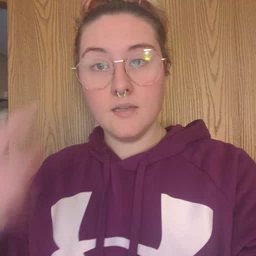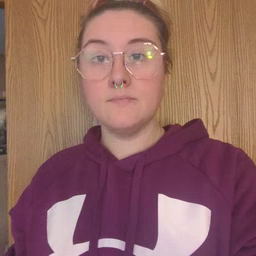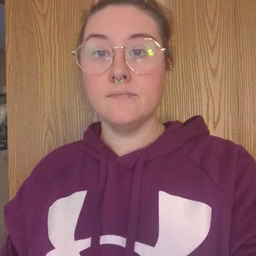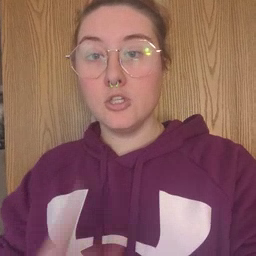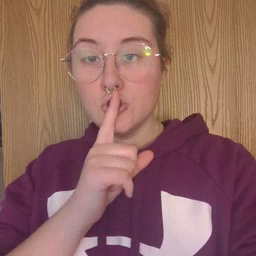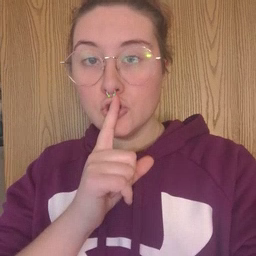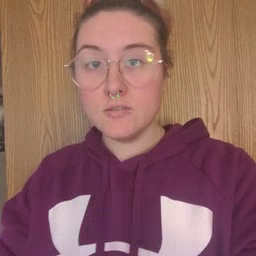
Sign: shhh